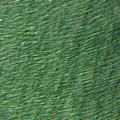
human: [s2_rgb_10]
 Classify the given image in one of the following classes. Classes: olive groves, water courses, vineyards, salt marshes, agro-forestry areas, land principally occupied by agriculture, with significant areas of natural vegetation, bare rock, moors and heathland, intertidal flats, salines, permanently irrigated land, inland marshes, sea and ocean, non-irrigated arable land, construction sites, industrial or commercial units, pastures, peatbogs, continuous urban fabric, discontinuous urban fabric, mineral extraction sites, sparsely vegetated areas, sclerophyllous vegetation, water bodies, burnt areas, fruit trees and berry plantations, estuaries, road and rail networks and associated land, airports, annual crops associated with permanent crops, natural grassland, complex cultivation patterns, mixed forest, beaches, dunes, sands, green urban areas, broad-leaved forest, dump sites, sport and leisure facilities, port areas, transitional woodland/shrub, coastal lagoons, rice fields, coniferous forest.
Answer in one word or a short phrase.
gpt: sea and ocean